Aerial crown-view tile of a tropical tree (Barro Colorado Island, Panama), acquired 20250616:
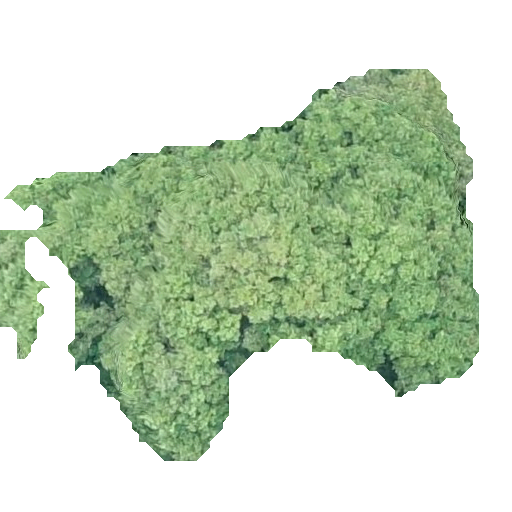
Species: Prioria copaifera
GBIF accepted scientific name: Prioria copaifera
Crown area: 167.747 m²